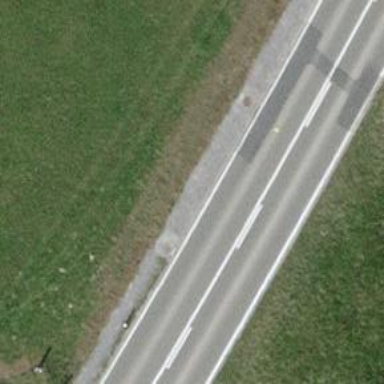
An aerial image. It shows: Footway with fine gravel surface.